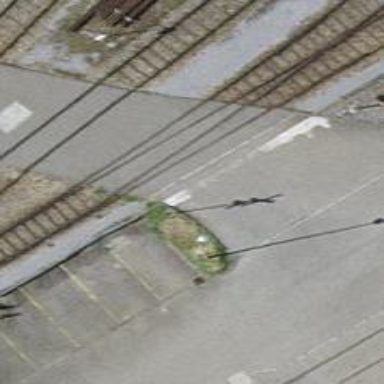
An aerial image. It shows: Railway switch.